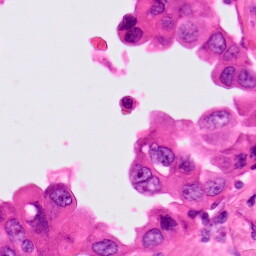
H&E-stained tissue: Lung